Question: I am currently building a horizontal gallery of videos.
I'd like to make something like that with only one video centered and part of previous and next videos:

I first opted for a <URL> but its limitations made me look for something else. I'd like to show a page indicator and it is quite difficult to implement using a Gallery.
The second option was to go for a <URL> over it. But now, how to partly show left and right pages?
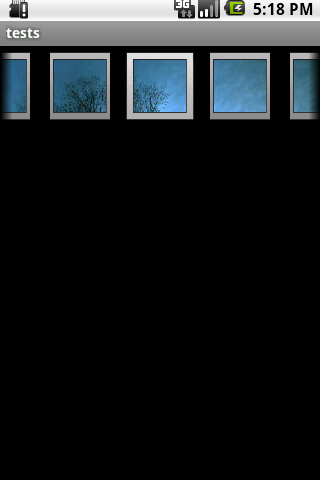
Answer: I used a negative page margin to partly show the next and the previous pages. The fading edge property can be used to make previous/next page fade:
'''
ViewPager examplePager = (ViewPager) findViewById(R.id.exampleView);
examplePager.setPageMargin(-50);
examplePager.setHorizontalFadingEdgeEnabled(true);
examplePager.setFadingEdgeLength(30);
'''
The lastest support package (revision 4, October 2011) is also required for this to work